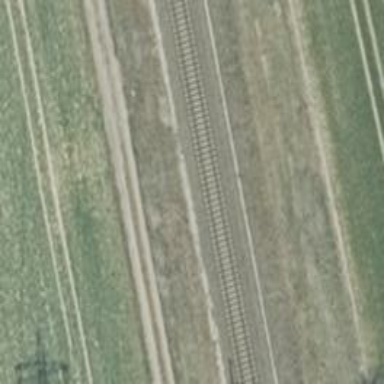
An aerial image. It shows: Railway milestone.